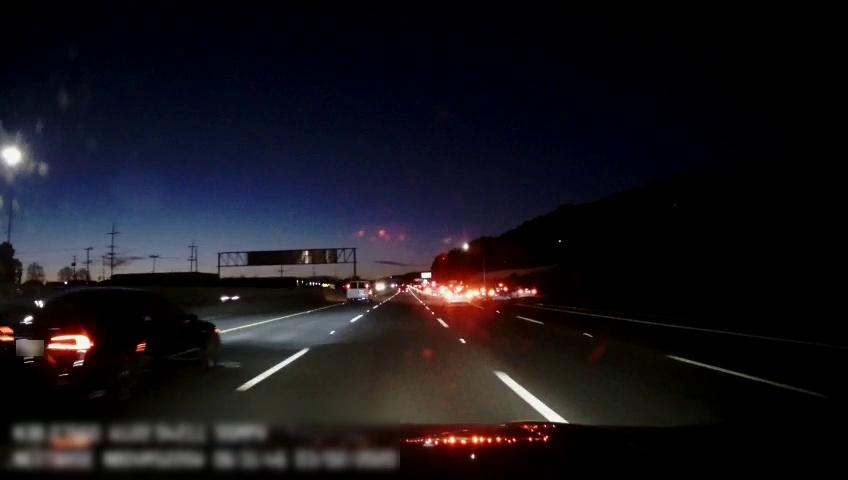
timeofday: Night
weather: Other
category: Drivable Space
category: Vehicles | Van
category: Vehicles | Car
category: Vehicles | Car
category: Vehicles | Car
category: Vehicles | Car
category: Lanes | Alternate Lane
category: Lanes | Alternate Lane
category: Lanes | Alternate Lane
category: Lanes | Alternate Lane
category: Lanes | Alternate Lane
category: Traffic | Signs